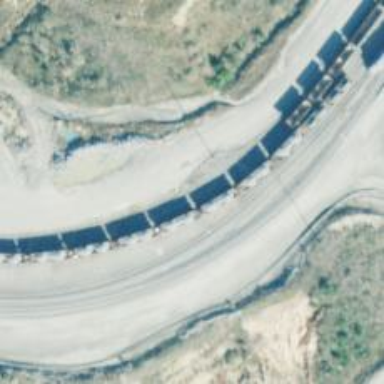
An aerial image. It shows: Railway spur service for aggregate transportation.